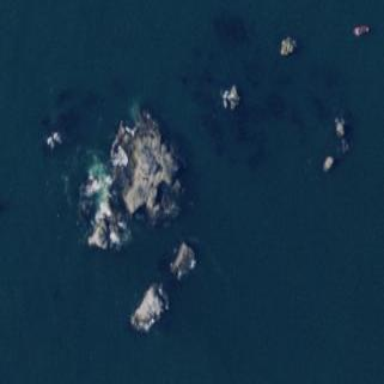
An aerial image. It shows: Natural rock reef.